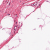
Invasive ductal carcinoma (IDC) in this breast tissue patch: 0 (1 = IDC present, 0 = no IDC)